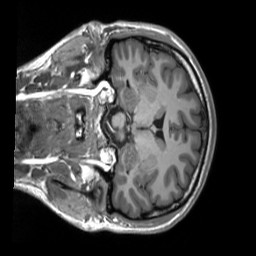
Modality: T1w
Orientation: coronal
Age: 25
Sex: female
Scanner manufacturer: siemens
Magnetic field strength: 3 T
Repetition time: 2.53 s
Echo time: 0.00219 s